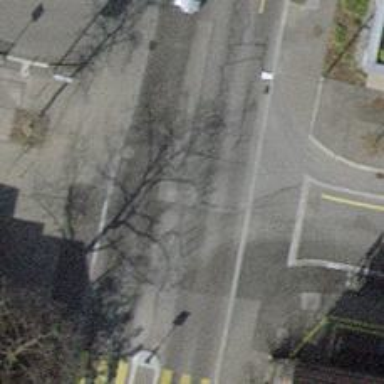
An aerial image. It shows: Pedestrian path with asphalt surface.